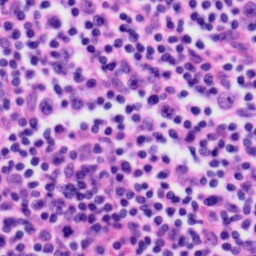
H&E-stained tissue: Tonsil